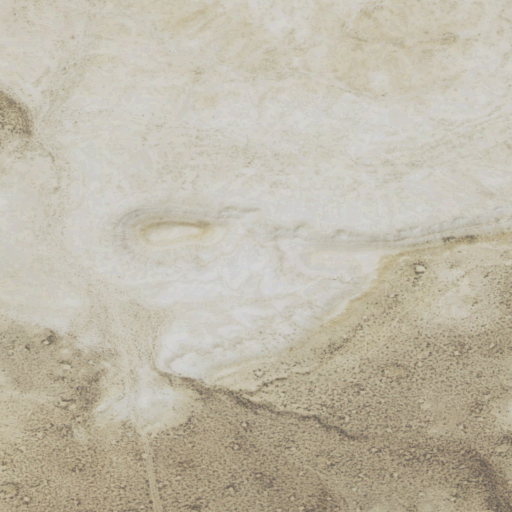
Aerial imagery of mountain in Wyoming named Clay Buttes containing shrub, barren land, and grassland